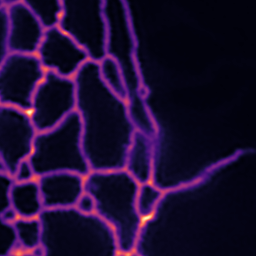
Label: Super-resolution ER image